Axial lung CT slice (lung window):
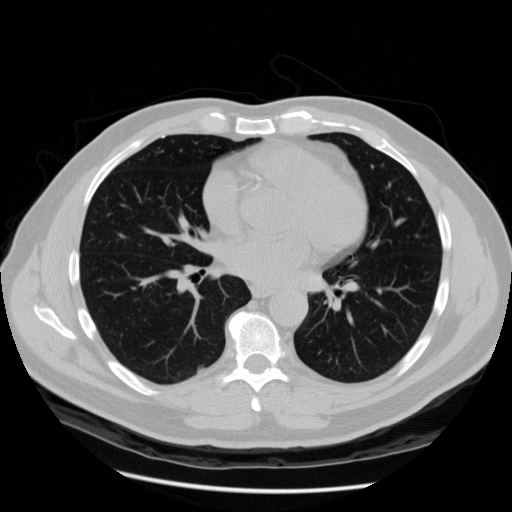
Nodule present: no